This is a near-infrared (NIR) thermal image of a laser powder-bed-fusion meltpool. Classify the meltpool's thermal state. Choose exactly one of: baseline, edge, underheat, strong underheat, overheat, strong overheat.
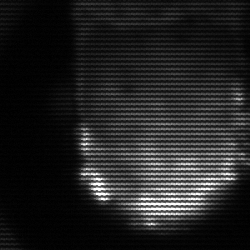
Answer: baseline